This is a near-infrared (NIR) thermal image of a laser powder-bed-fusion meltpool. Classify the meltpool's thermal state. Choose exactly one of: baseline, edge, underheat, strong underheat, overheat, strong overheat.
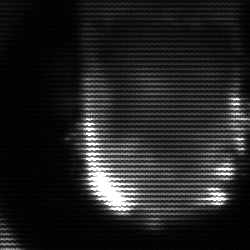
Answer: baseline